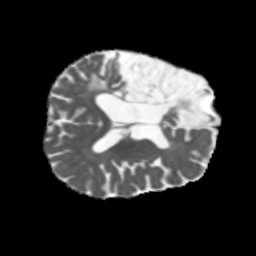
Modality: MD
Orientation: axial
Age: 64
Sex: male
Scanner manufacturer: siemens
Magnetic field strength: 3 T
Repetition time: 5.47 s
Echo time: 0.0854 s